Question: I m creating an app in that app i want to invisible this Mr. bla bla two line when i clicked on chat image.
any suggestion will be appriciate.
thanks in advance.
this is my xml file.
'''
<RelativeLayout
android:layout_width="wrap_content"
android:layout_height="wrap_content"
android:id="@+id/task_list_frag_list_message_layout"
android:background="#EBEBEB"
android:layout_marginBottom="10dp"
android:descendantFocusability ="blocksDescendants"
android:layout_marginTop="10dp"
android:layout_below="@+id/task_list_text"
android:layout_marginLeft="80dp"
>
<TextView
android:layout_width="wrap_content"
android:layout_height="wrap_content"
android:id="@+id/task_list_chat_persion1"
android:text="Mr. Test : "
android:textSize="18dp"
android:layout_marginTop="13dp"
android:textColor="@color/sky_blue_color"
/>
<TextView android:textColor="@color/black_color"
android:layout_width="wrap_content"
android:layout_height="wrap_content"
android:id="@+id/task_list_chat_text1"
android:text="A send you a data file kindly get it."
android:textSize="18dp"
android:layout_marginTop="13dp"
android:layout_toRightOf="@+id/task_list_chat_persion1"
/>
<TextView
android:layout_width="wrap_content"
android:layout_height="wrap_content"
android:id="@+id/task_list_chat_persion2"
android:text="Mr. me : "
android:textSize="18dp"
android:layout_marginTop="13dp"
android:layout_below="@+id/task_list_chat_persion1"
android:textColor="@color/sky_blue_color"
/>
<TextView android:textColor="@color/black_color"
android:layout_width="wrap_content"
android:layout_height="wrap_content"
android:id="@+id/task_list_chat_text2"
android:text="I got the data file and i have some doubt in them"
android:textSize="18dp"
android:layout_marginTop="13dp"
android:layout_below="@+id/task_list_chat_persion1"
android:layout_toRightOf="@+id/task_list_chat_persion2"
/>
</RelativeLayout>
'''
this two lines are ij relative latout.
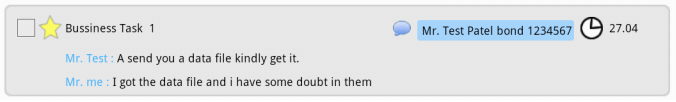
Answer: I think you want this ...
just need to add onClick() event on chat image and then on clicking set visibility of TextView to invisible by code.
'''
TextView _text= (TextView)findViewById(R.id.task_list_chat_text);
_text.setVisibility(TextView.INVISIBLE);
'''